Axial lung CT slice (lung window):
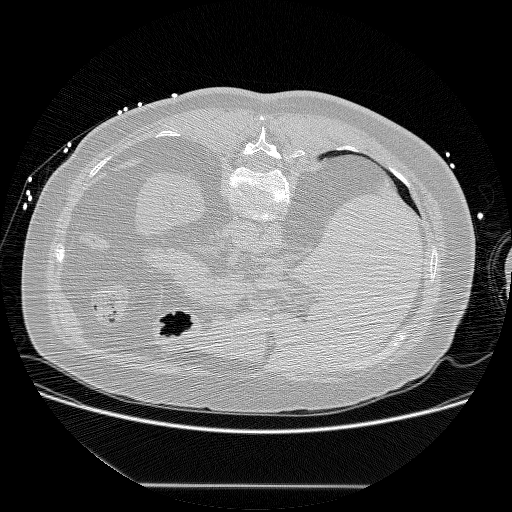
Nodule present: no